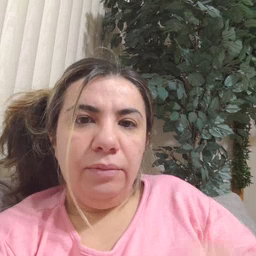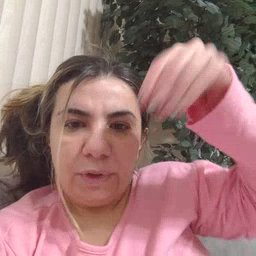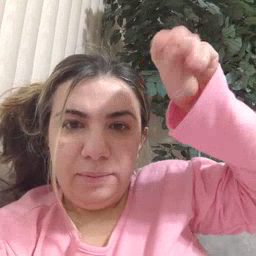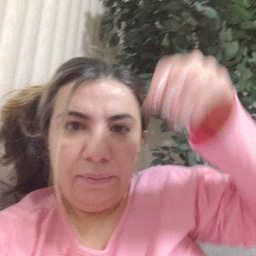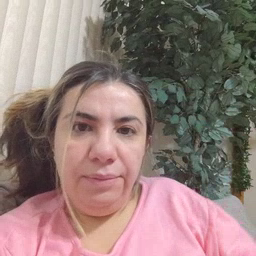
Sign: store